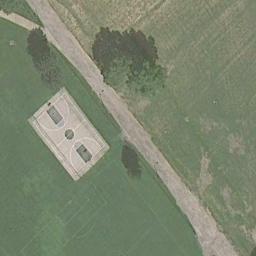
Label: basketball_court